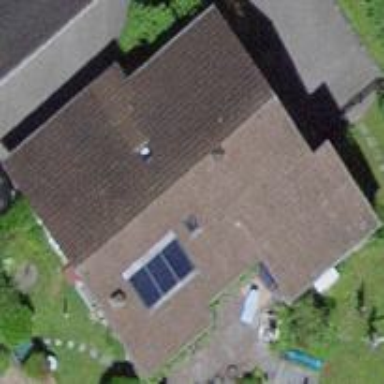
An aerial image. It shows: Detached building with gabled roof.